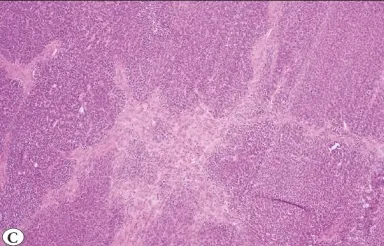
C) The scalp metastasis contains only the mesenchymal element in variable sized nodules and islands with similar morphology as primary lung tumor (H&E; x100). No epithelial element is identified.
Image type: pathology (h&e)